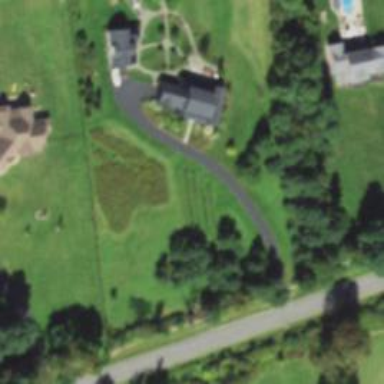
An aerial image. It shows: Driveway leading to service road.